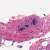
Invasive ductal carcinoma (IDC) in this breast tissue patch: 0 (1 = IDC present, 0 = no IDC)